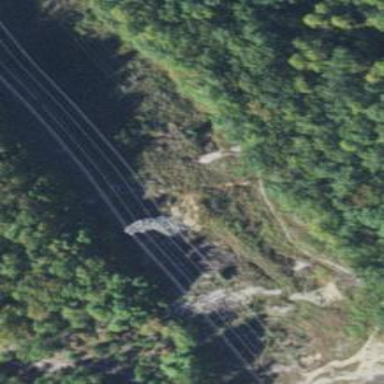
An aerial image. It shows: Lattice structure tower used for power distribution.